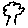
Label: tree